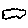
Label: cloud